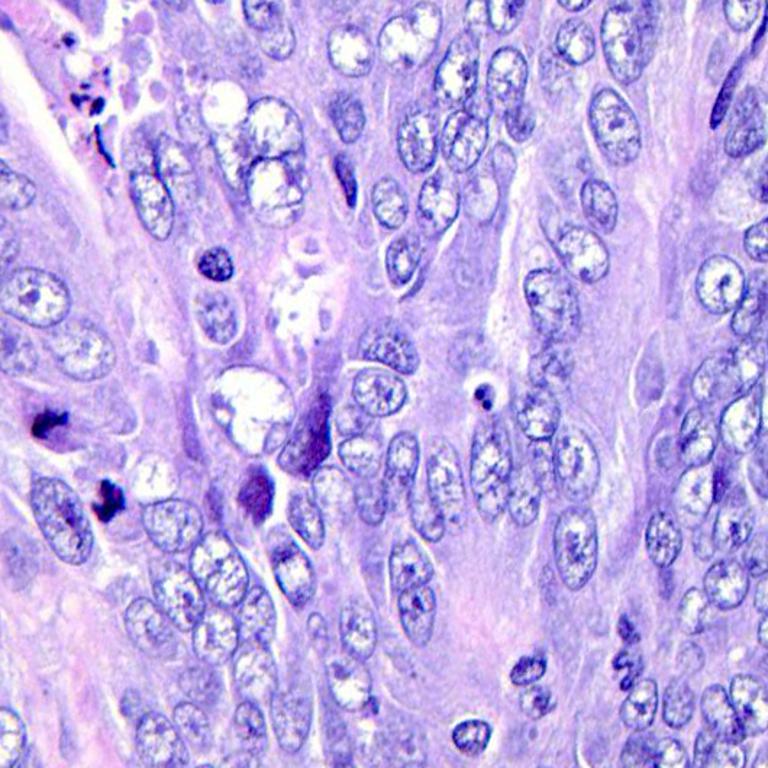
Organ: colon
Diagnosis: adenocarcinomas